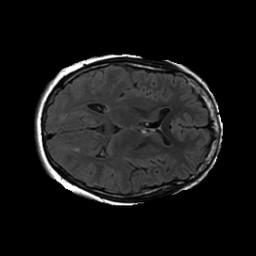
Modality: FLAIR
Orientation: axial
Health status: ill
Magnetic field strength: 3 T